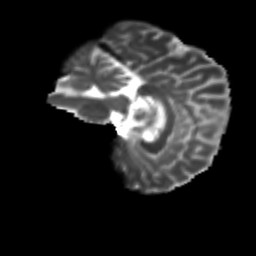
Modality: T2w
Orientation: sagittal
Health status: ill
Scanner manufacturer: siemens
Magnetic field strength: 3 T
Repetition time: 6.8 s
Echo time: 0.097 s